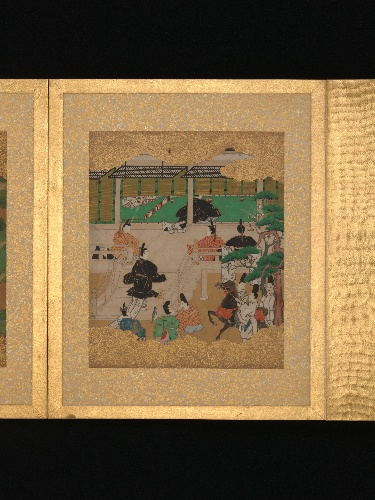
Artist: Unidentified artist
Date: mid-17th century
Object type: Album of twelve leaves
Classification: Paintings
Medium: Album of twelve leaves; ink and color on gold-flecked paper
Culture: Japan
Period: Edo period (1615–1868)
Dimensions: Image (each leaf): 8 3/8 × 7 in. (21.3 × 17.8 cm)
Overall with mounting (each leaf): 12 1/8 × 9 7/8 in. (30.8 × 25.1 cm)
Album closed: 12 1/8 × 9 7/8 × 1 3/4 in. (30.8 × 25.1 × 4.4 cm)
Department: Asian Art
Credit line: Gift of Florence and Herbert Irving, in honor of Emily K. Rafferty, 2015
Accession year: 2015
Repository: Metropolitan Museum of Art, New York, NY
Tags: Men|Interiors|Women|Horses